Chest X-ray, AP view. Patient: 28 years old, sex M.
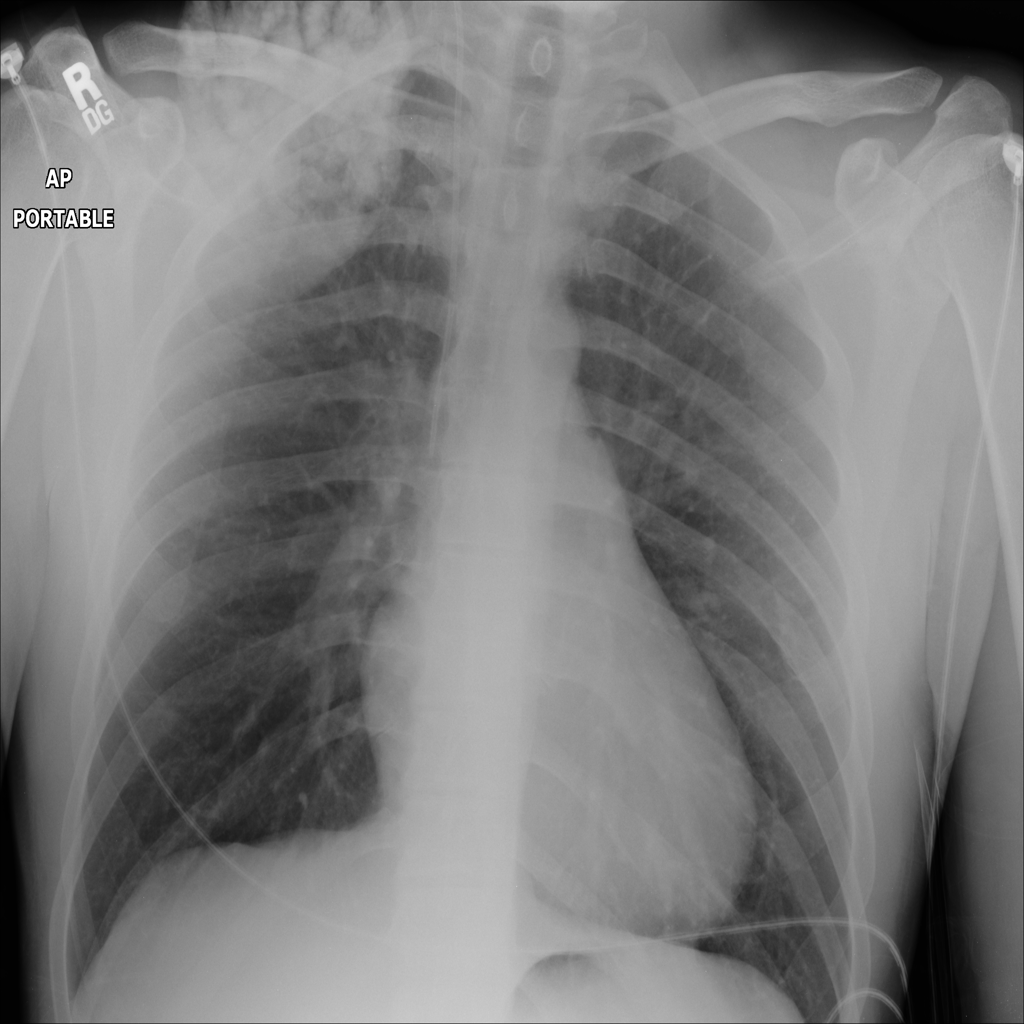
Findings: No Finding